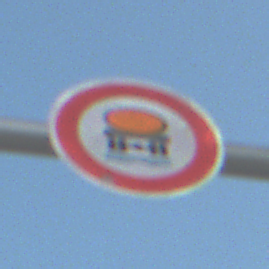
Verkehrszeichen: VerbotFahrzeugeWassergefaehrdenderLadung
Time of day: MorningAfternoon
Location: Outdoor (Special)
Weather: Clear
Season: NotSpecified
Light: Natural